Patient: sex M, age 72
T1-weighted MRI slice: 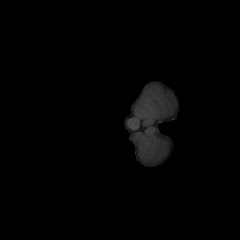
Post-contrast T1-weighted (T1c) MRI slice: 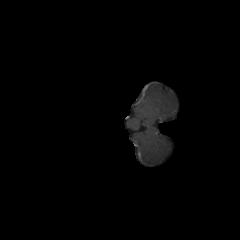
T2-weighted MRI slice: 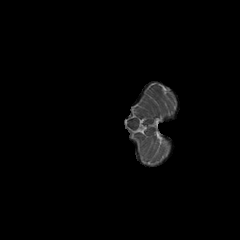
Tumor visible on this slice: no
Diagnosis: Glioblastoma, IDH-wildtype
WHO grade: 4